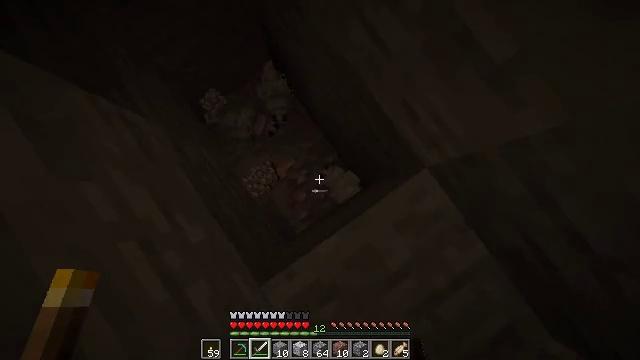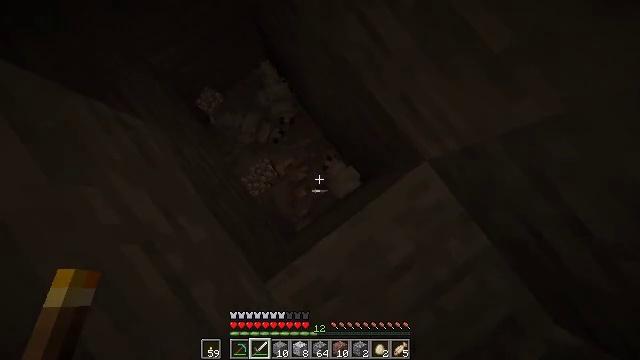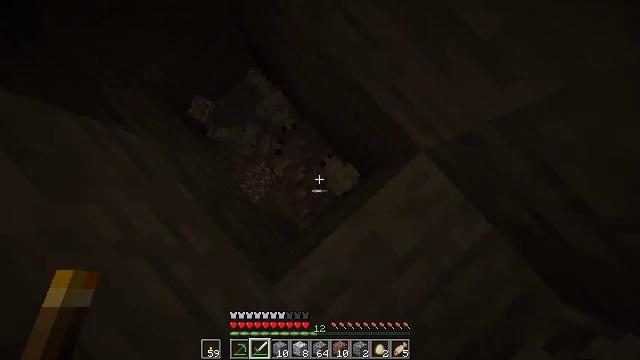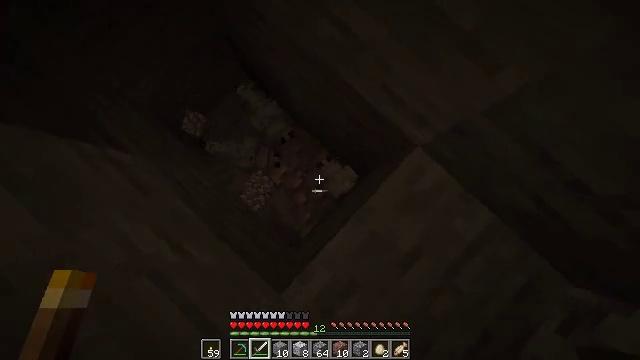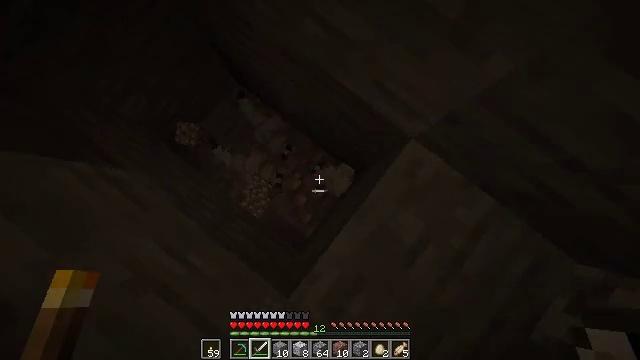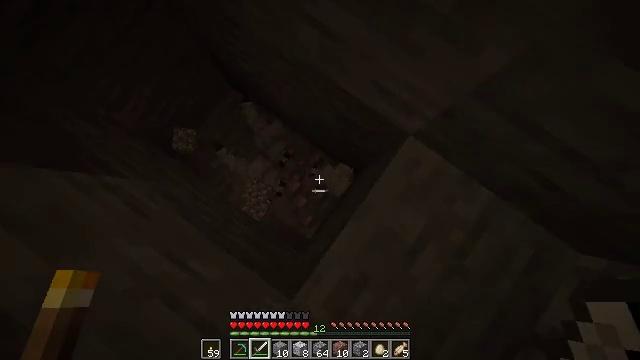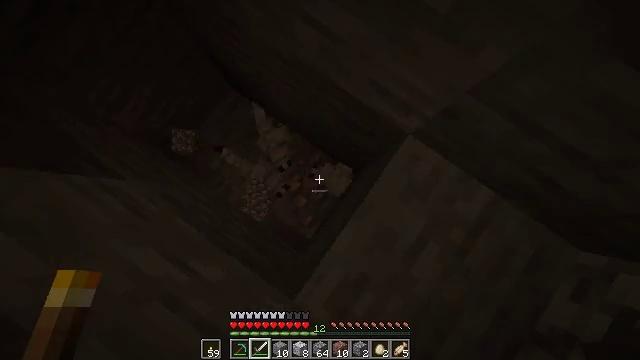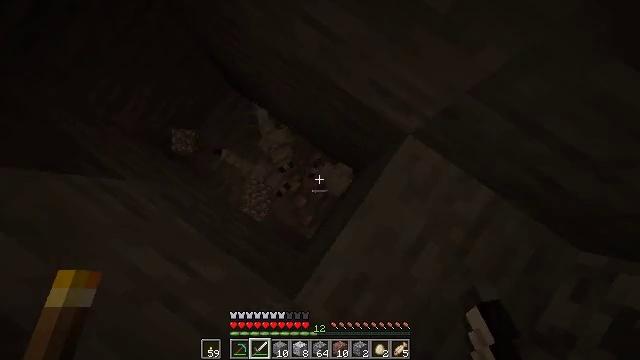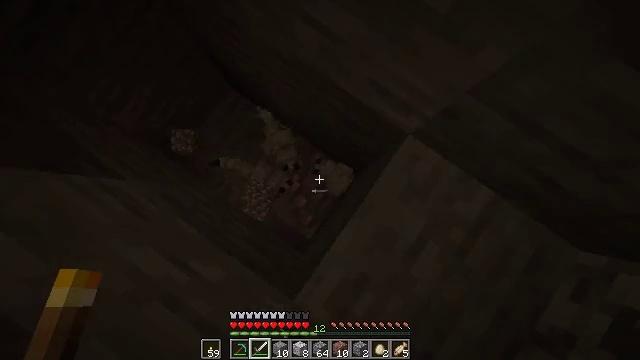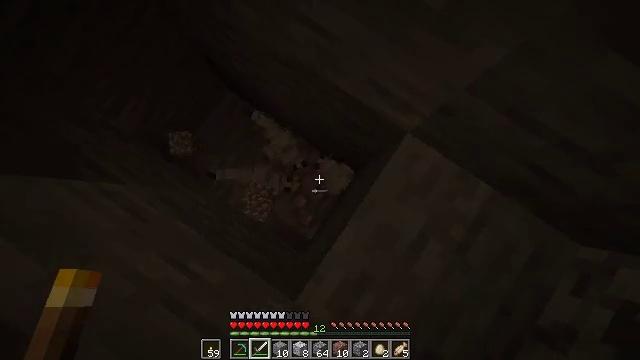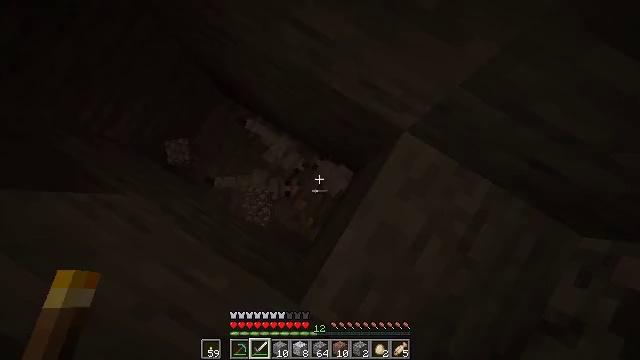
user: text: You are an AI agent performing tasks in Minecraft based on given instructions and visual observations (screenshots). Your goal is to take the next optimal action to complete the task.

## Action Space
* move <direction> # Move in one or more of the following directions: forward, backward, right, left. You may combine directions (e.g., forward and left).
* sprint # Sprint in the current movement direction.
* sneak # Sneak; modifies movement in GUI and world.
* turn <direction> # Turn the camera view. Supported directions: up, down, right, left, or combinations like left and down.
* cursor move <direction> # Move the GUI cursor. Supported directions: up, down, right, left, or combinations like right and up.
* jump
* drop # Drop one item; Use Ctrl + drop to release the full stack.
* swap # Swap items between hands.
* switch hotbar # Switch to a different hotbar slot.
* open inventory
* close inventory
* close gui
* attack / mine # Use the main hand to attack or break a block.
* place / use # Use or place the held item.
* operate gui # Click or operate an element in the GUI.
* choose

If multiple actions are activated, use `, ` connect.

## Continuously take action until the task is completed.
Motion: motion action
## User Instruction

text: Kill mobs.
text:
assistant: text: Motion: sneak, turn right
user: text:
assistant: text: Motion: sneak, turn right
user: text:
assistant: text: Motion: sneak, turn right
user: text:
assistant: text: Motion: sneak, turn right
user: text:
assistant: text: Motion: sneak, turn right
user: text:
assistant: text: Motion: sneak, attack / mine
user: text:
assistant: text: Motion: sneak, attack / mine
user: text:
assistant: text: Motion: sneak, attack / mine
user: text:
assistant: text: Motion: sneak, turn right
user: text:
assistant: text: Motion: sneak, turn right
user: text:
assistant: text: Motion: sneak